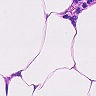
Metastatic tissue present: no